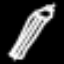
Label: pencil